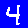
Digit: 4